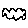
Label: cloud